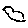
Label: bird